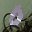
Label: 0